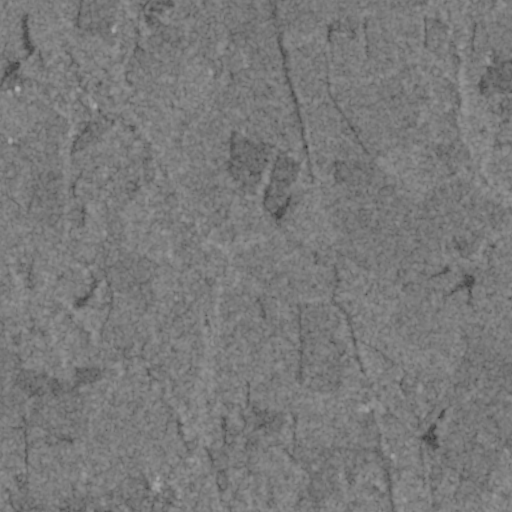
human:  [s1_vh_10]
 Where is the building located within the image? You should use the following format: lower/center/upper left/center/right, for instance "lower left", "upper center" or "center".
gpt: The building is located in the lower center of the image.
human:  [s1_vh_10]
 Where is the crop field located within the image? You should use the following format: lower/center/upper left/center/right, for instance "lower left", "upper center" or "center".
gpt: There is no crop field in the image.

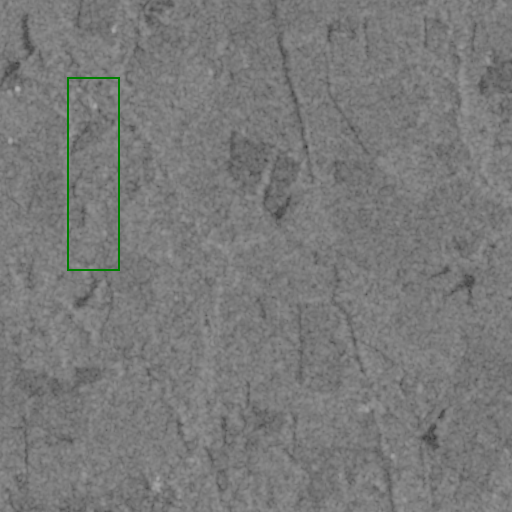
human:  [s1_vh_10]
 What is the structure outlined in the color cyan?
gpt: There is no cyan outline.
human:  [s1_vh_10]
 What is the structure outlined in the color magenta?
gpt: There is no structure outlined in magenta.